Interaction volume radius: 5 \u00c5
Interaction volume height: 25 \u00c5
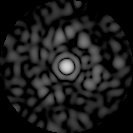
Disorder parameter: 0.806